Question: What is the reading of this measurement?
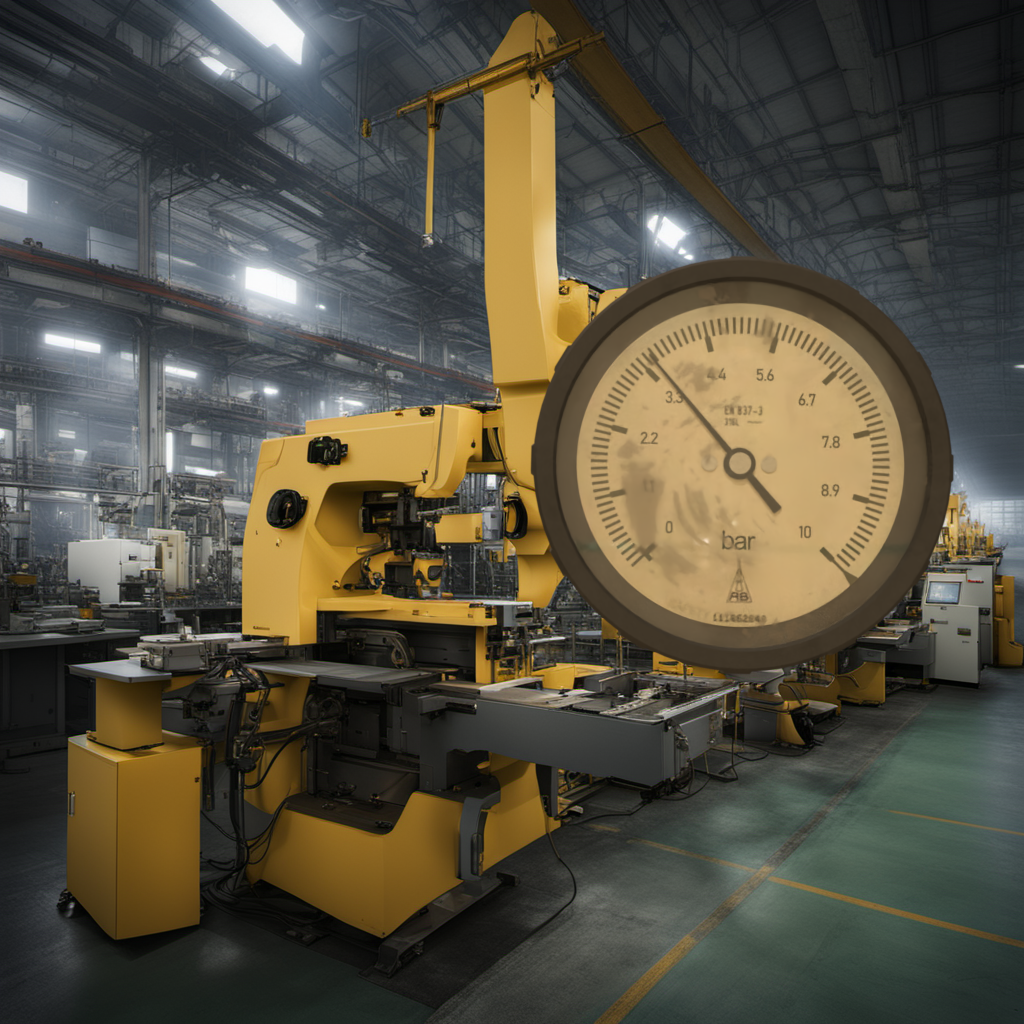
Answer: The result is 3.53
Question: What is the range of this measurement?
Answer: The range is from 0 to 10
Question: What is the minimum and maximum value of this measurement?
Answer: The minimum value is 0 and the maximum value is 10